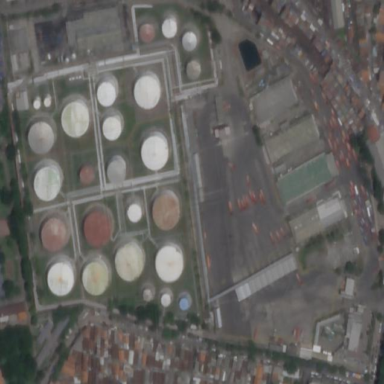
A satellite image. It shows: Industrial area.